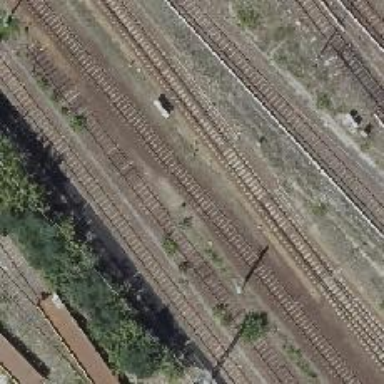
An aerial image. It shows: Railway signal.